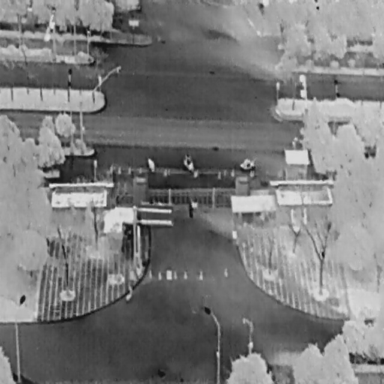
There is a Person in the infrared image.